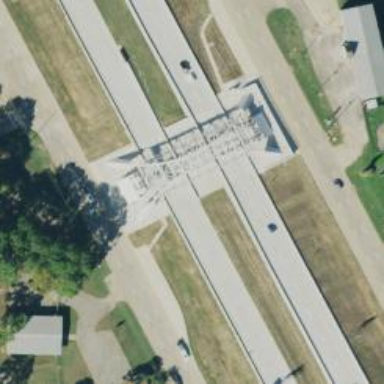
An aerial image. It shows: Toll gantry on the road.